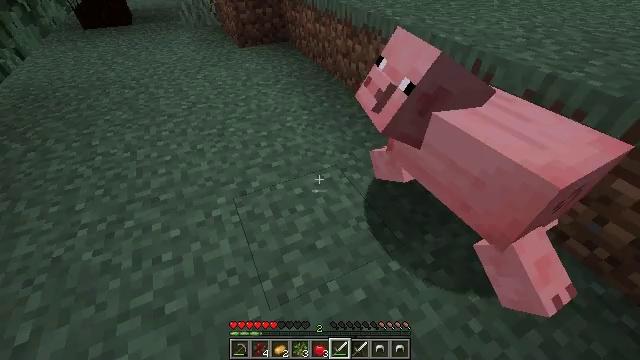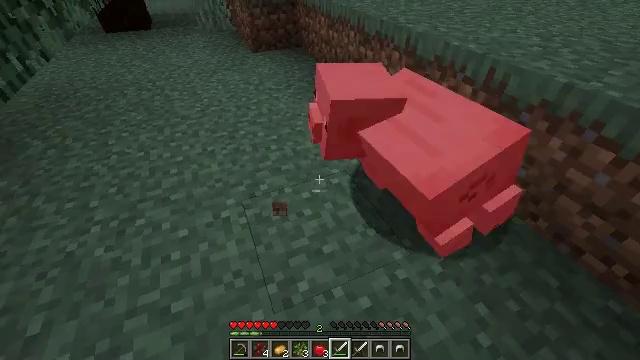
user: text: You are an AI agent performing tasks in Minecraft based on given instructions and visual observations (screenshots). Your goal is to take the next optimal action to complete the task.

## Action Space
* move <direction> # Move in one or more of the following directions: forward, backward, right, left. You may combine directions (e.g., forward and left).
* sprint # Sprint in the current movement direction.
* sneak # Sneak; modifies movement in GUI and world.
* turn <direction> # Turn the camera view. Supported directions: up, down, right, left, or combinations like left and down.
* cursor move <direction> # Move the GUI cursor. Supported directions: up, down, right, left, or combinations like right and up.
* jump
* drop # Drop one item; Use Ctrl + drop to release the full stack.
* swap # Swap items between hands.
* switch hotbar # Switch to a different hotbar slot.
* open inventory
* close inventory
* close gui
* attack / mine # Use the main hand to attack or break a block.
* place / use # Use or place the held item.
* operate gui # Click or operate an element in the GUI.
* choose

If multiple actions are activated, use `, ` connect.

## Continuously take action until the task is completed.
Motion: motion action
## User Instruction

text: Hunt a pig.
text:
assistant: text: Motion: turn left and up, attack / mine
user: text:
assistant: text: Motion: attack / mine